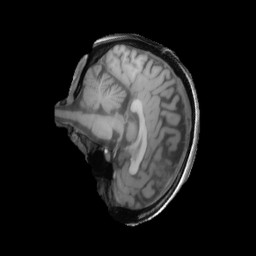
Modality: T1w
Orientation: sagittal
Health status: ill
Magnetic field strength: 3 T